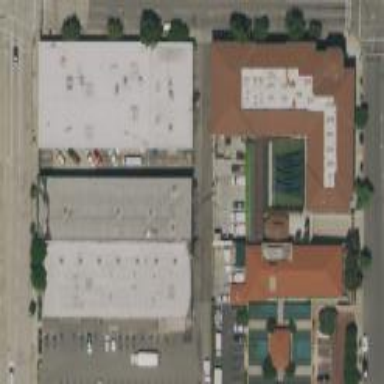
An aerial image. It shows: Commercial building.